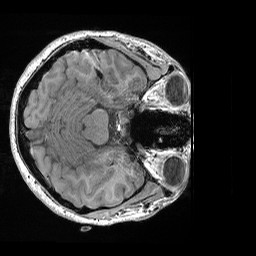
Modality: T1w
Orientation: axial
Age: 18
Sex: female
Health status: healthy
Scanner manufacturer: siemens
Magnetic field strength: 3 T
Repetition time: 0.02 s
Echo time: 0.00492 s